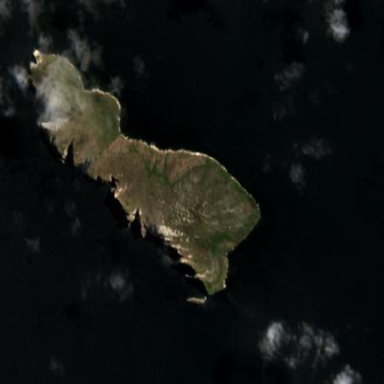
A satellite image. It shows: Island with natural coastline.